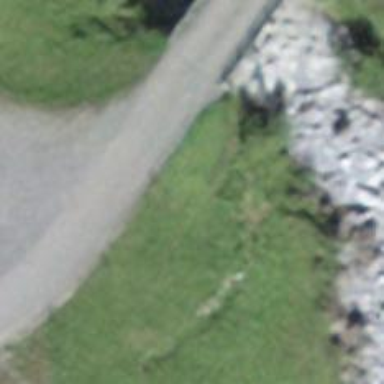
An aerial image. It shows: Bridge over unclassified asphalt road with grade1 tracktype.